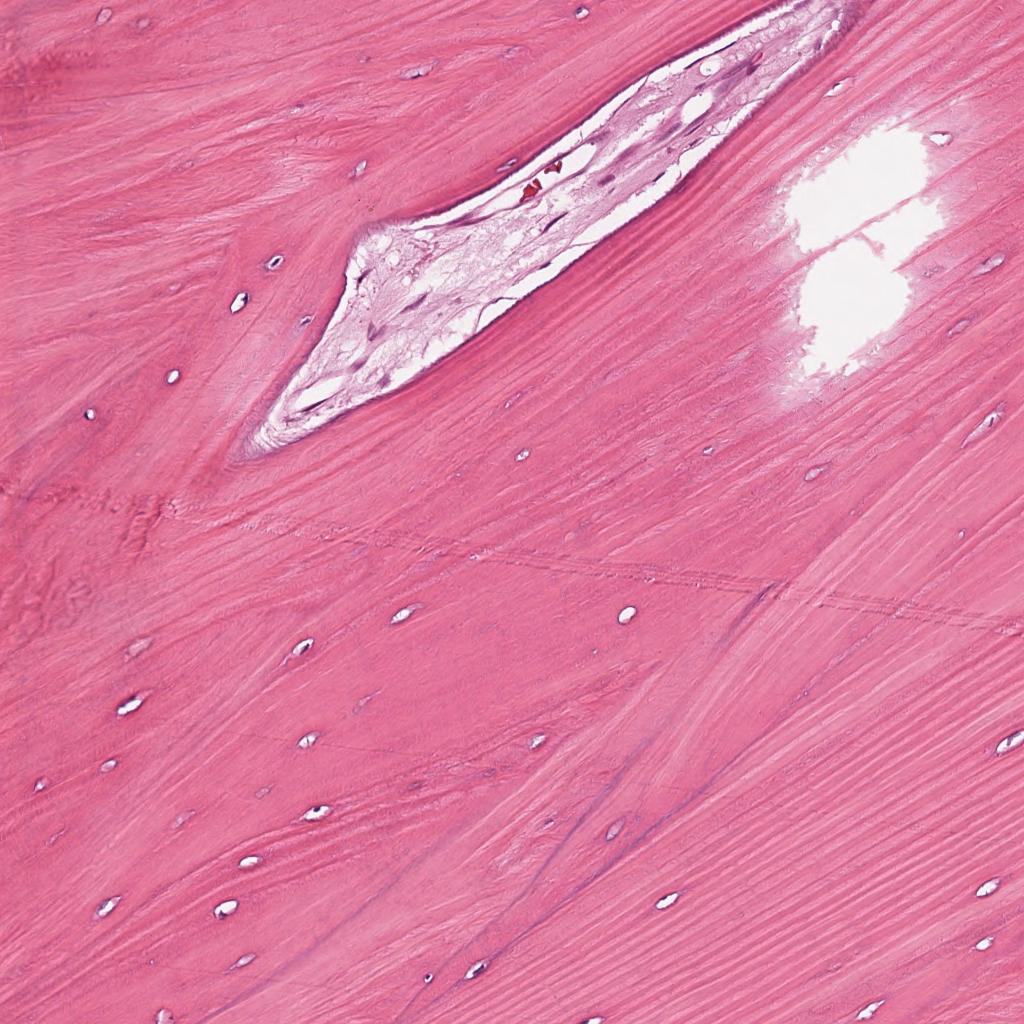
Label: Non-Tumor